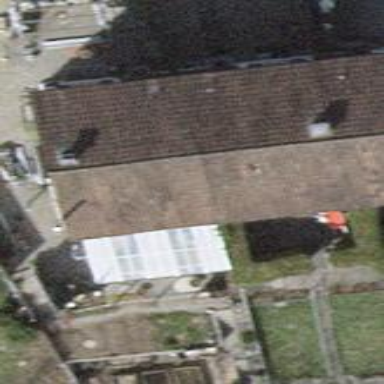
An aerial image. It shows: Terrace building.